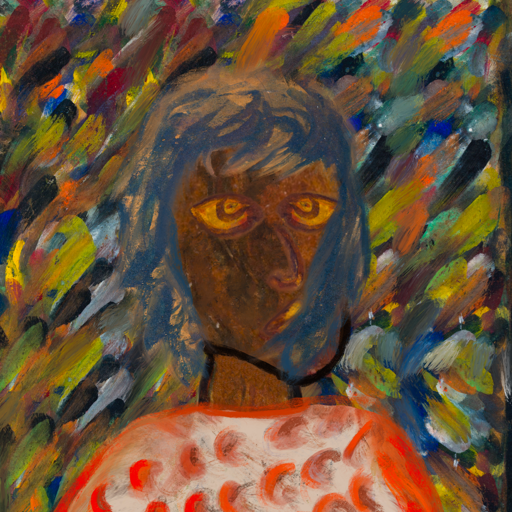
Background: An_Impression, Head And Neck Side: Mosgoul, Face Side: Comrade, Bust: Rupkatha, Hair Side: In_The_Sun, Head Accessory: Blank, Second Necklace: Blank, Necklace: Blank, Baby: Blank